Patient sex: F
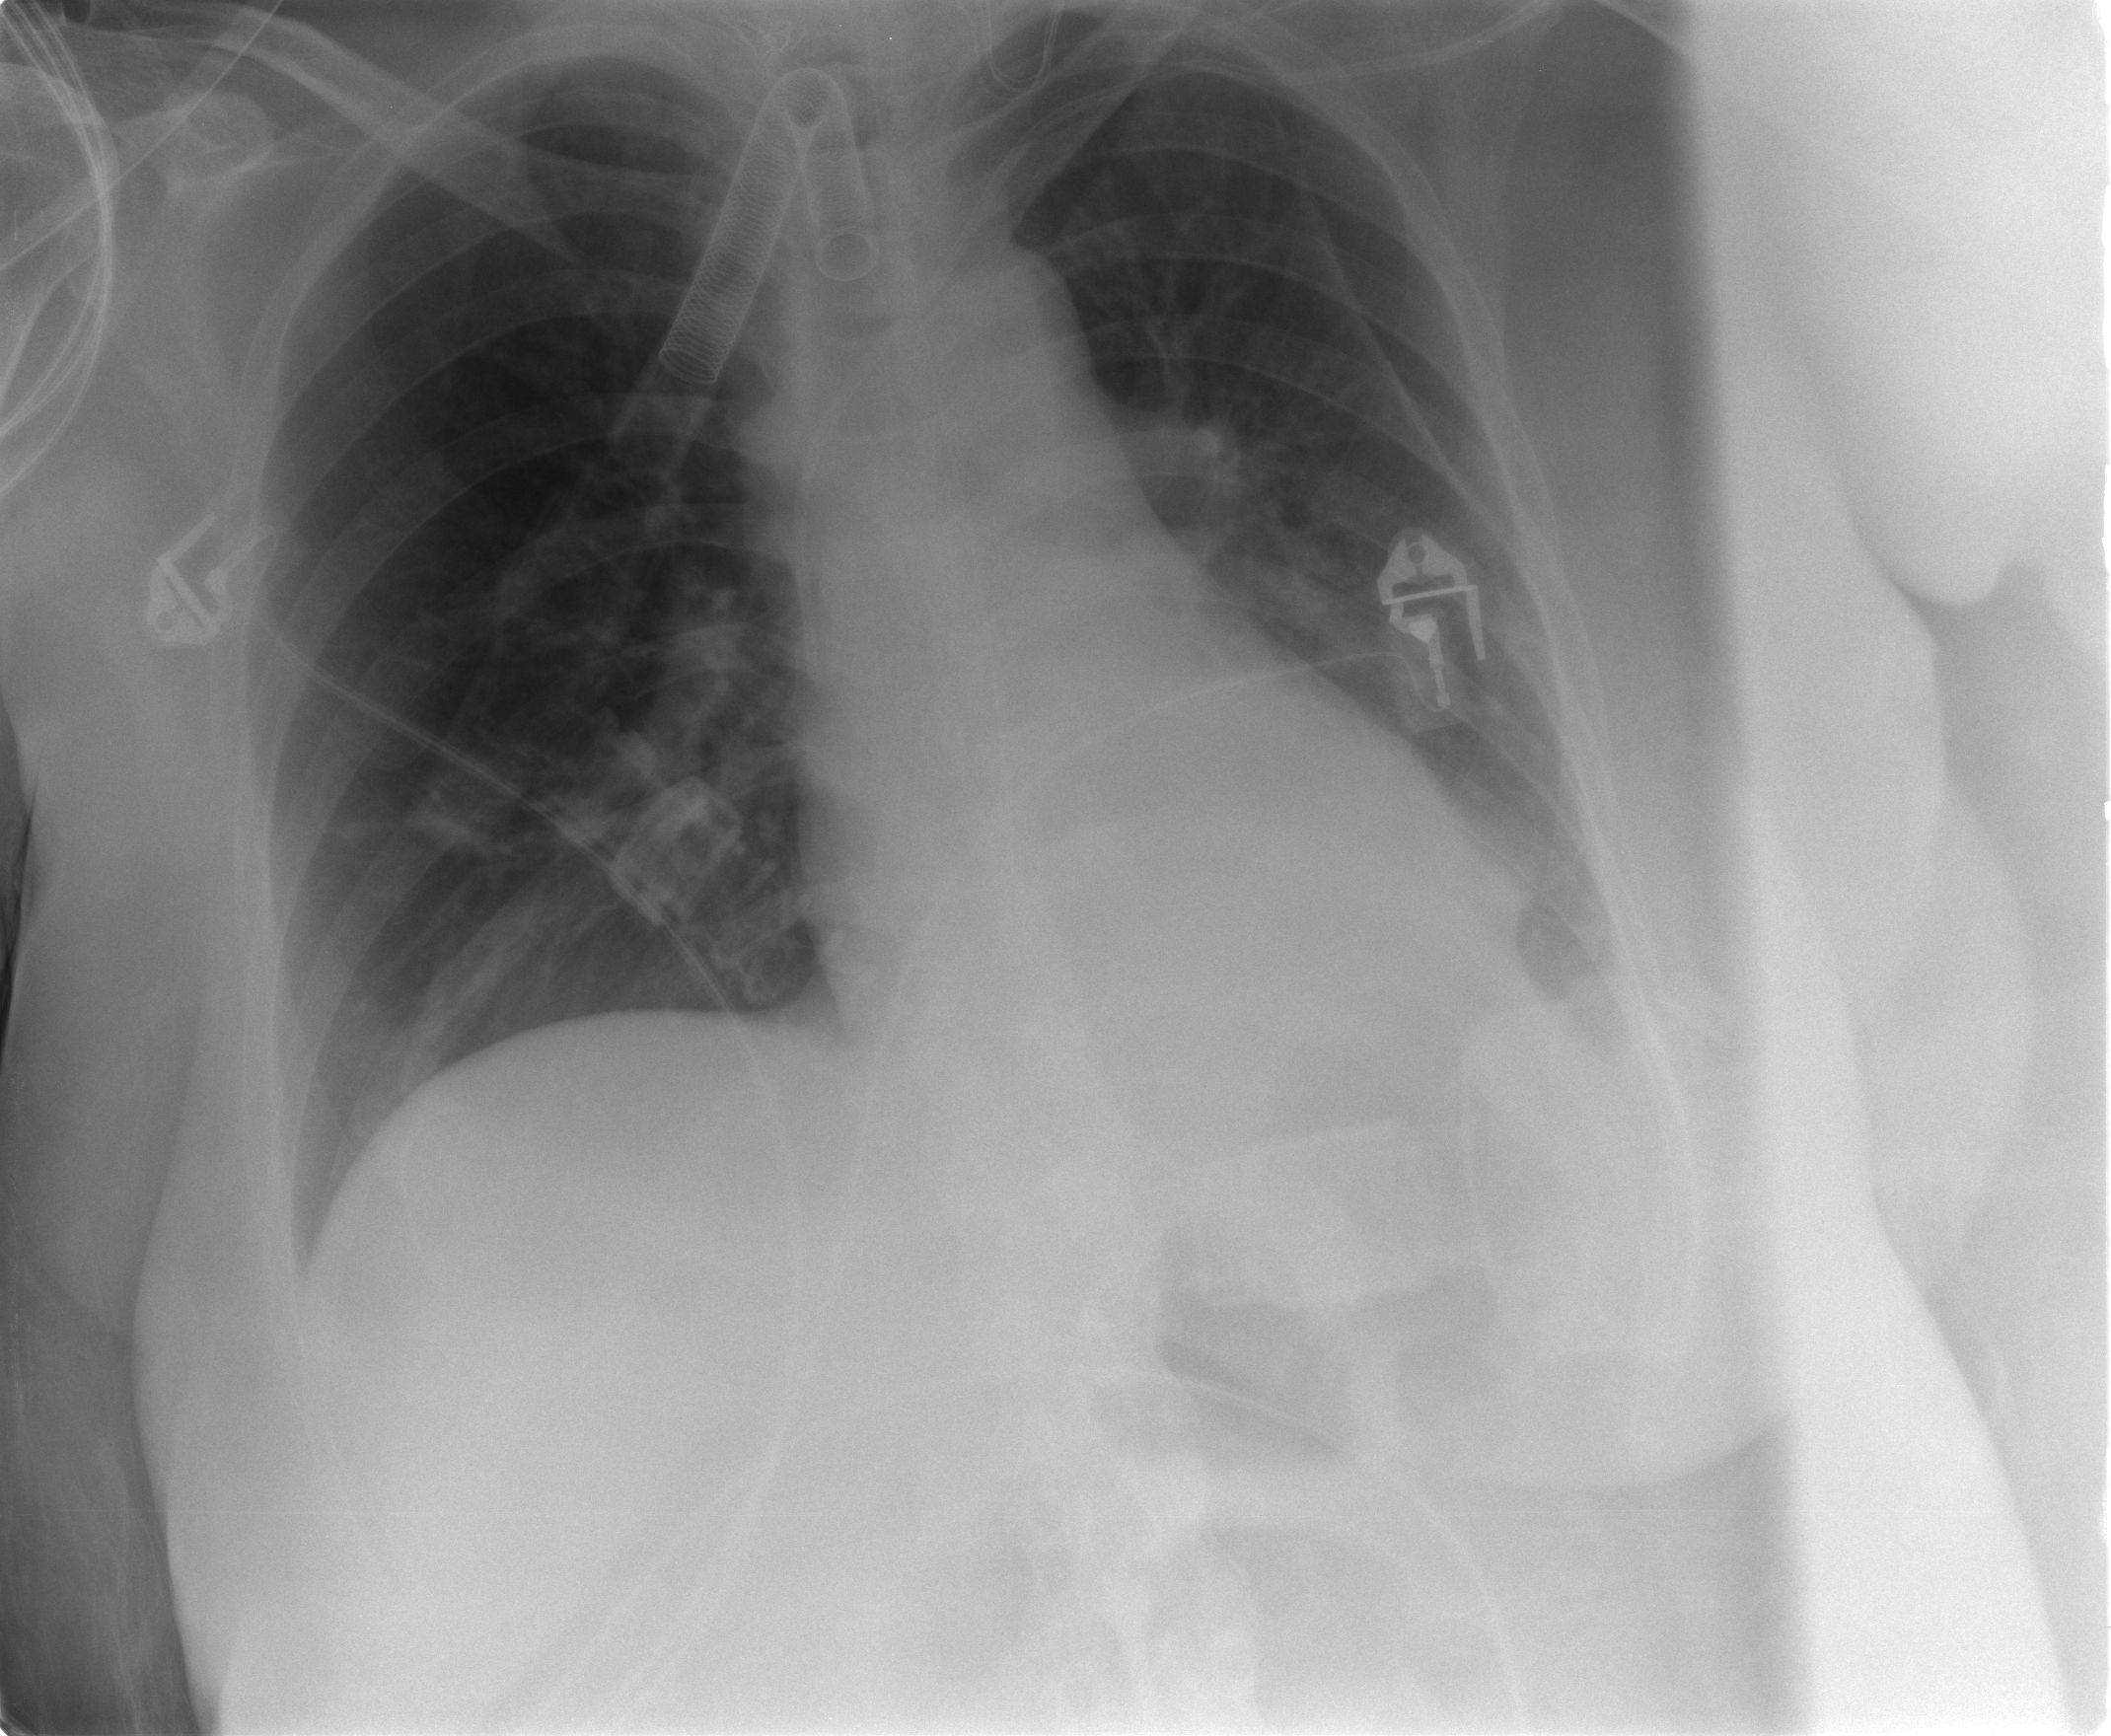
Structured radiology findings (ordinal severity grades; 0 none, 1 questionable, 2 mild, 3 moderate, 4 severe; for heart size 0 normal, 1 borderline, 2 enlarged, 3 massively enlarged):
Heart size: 1
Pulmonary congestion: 2
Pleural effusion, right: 0
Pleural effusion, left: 0
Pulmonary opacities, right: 0
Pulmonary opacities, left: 2
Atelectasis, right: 0
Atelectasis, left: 2